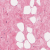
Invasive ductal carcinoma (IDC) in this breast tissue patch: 0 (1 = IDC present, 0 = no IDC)